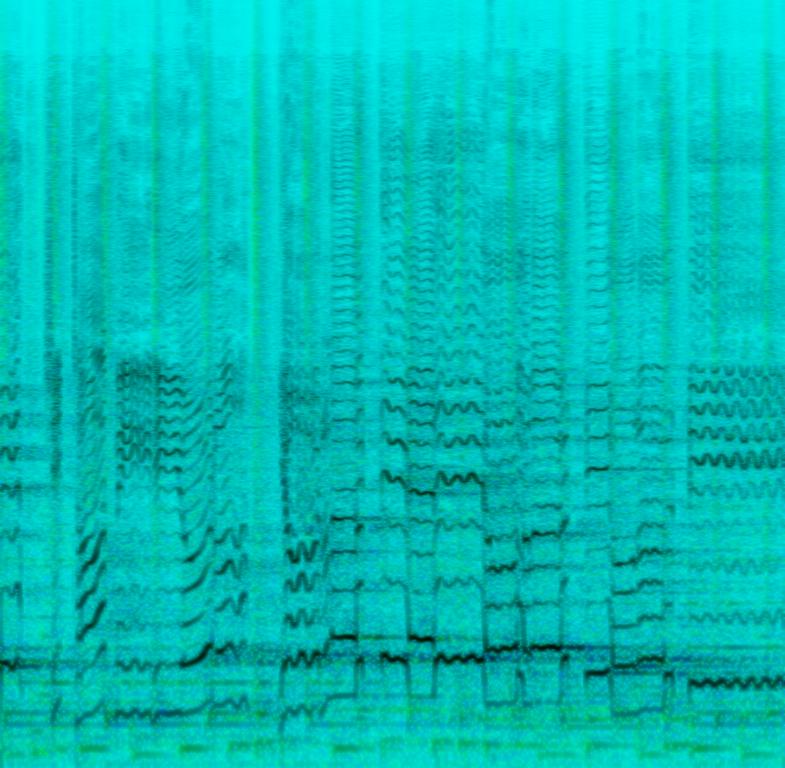
The low quality recording features a reverberant male vocal yodeling over acoustic rhythm guitar and smooth double bass, both located in the right channel of the stereo image. It sounds passionate, fun and happy - like something you would try to sing to when you are in a good mood.